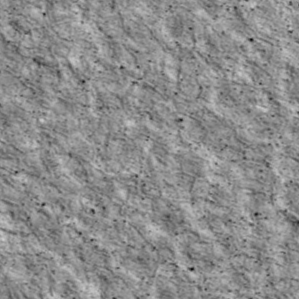
Label: non_frost